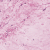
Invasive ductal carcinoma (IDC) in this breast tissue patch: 0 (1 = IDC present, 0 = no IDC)